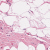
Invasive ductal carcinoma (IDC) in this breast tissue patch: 0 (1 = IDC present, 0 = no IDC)